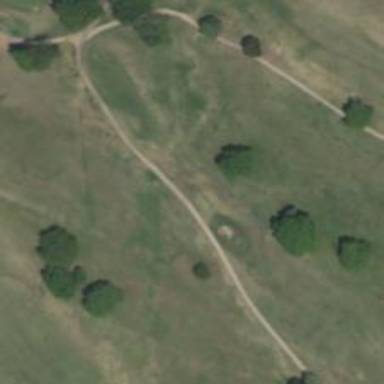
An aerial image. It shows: Path for golf carts.